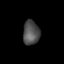
Tissue: skin
Cell type: Epithelial cells
Senescence score: 0.2153
Nuclear area (px): 393
Mean DAPI intensity: 79.626